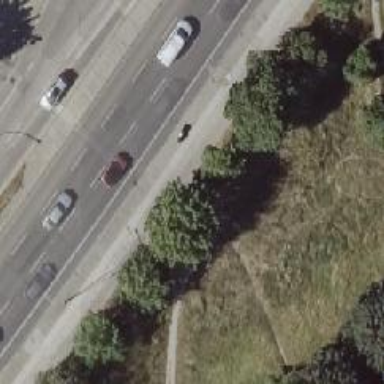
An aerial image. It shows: Asphalt sidewalk along the footway.